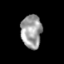
Tissue: skin
Cell type: Epithelial cells
Senescence score: 0.2844
Nuclear area (px): 674
Mean DAPI intensity: 159.576